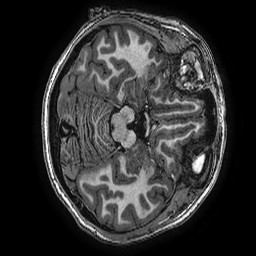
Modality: T1w
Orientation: axial
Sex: female
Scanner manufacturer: ge
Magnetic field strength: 3 T
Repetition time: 0.00766 s
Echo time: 0.003476 s